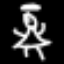
Label: angel